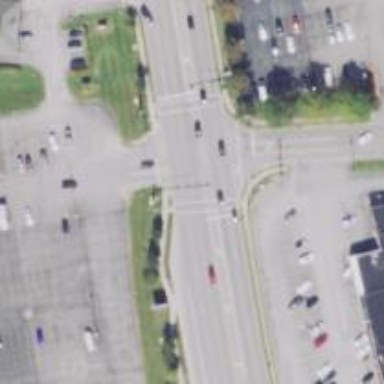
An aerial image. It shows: Uncontrolled crossing on the road.